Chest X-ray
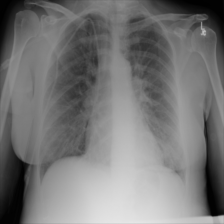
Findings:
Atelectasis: negative
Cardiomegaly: negative
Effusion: negative
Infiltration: negative
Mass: negative
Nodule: negative
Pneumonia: negative
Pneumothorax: negative
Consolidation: negative
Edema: negative
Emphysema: negative
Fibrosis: negative
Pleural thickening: negative
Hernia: negative